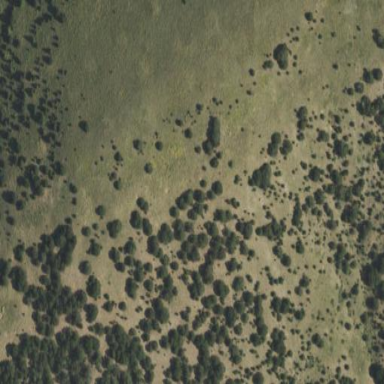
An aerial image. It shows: Scrub area with evergreen needle-leaved trees.